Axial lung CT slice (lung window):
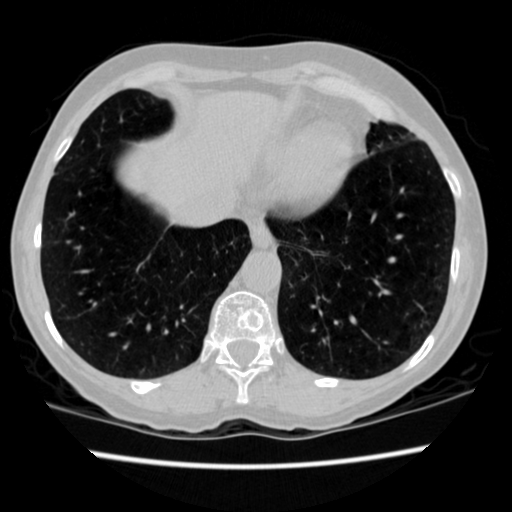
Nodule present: no